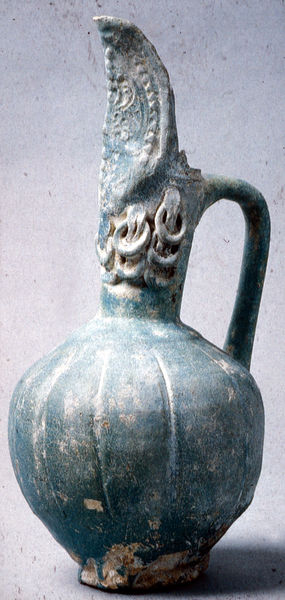
Titel: Kanne aus Mittelasien oder Afghanistan (Islam)
Künstler: unbekannt
Institution: (Privatsammlung)
Schlagwörter: blau, falke, schatten, wasser, weiß, grün, blumen, braun, grau, licht, schwarz, türkis, muster, ornament, alt, bart, flasche, gesicht, stein, hals, erde, flach, figur, kreis, rund, amphore, henkel, kanne, keramik, krug, kürbis, ton, vase, hellblau, relief, schnabel, italien, linien, bordüre, spitz, ornamente, verzierung, metall, bauch, bronze, ring, foto, fotografie, griff, fugen, mond, gefäß, maske, ringe, orient, halbmond, sichel, kreise, gravur, rom, karaffe, kaputt, arabisch, antik, griechisch, griechenland, museum, gegenstand, kunsthandwerk, hänkel, wasserkanne, glasur, arabien, islam, töpferei, zerbrochen, verzierungen, beschädigung, rillen, trinkgefäss, kerben, römisch, bauchig, tülle, ausguss, kerbe, henkelvase, defekt, archäologie, ausgrabung, behältnis, beschädigt, ding, kane, henle, flaschenhals, ausgiesser, einhenkel, flaschenbauch, henkelflasche, oxidiert, riefen, schütte, halterungen, byzant, angestossen